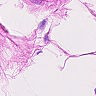
Metastatic tissue present: no